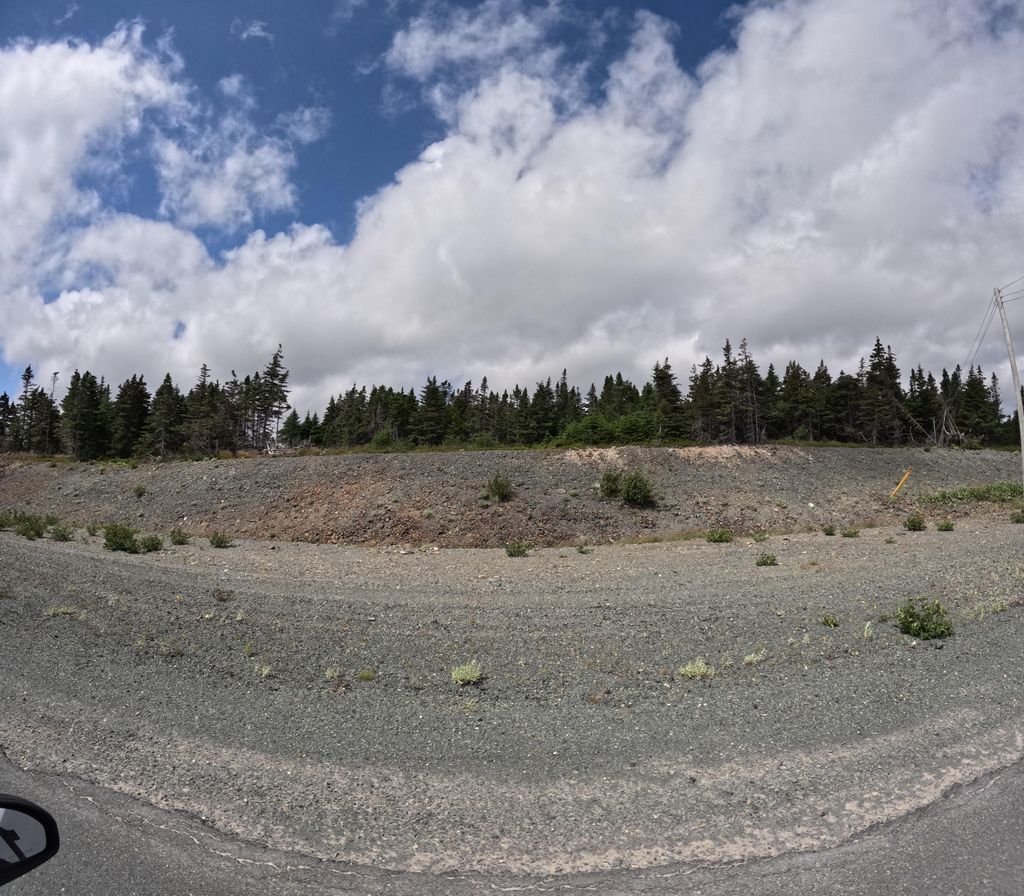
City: st_johns